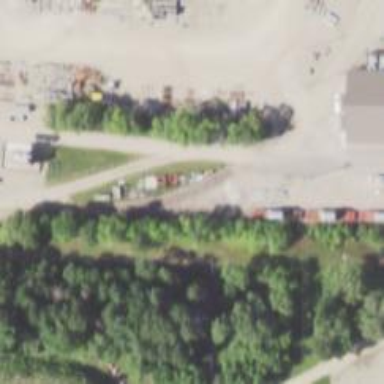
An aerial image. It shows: Railway spur service.